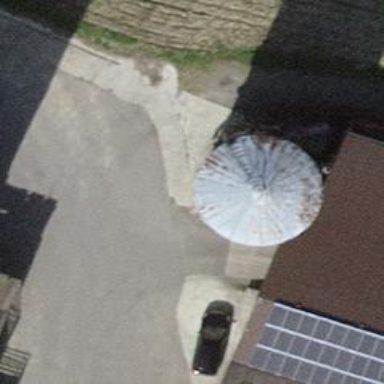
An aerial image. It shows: Silo building.